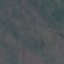
Label: HerbaceousVegetation